Question: I'm trying to achieve terrain texturing using 3D texture that consists of several layers of material and to make smooth blending between materials.
Maybe my illustration will explain it better:

Just imagine that each color is a cool terrain texture, like grass, stone, etc.
I want to get them properly blended, but with current approach I get all textures between requested besides textures which I want to appear (it seems logical because, as I've read, 3D texture is treated as three-dimensional array instead of texture pillars).
Current (and foolish, obviously) approach is simple as a pie ('current' result is rendered using point interpolation, desired result is hand-painted):
'Vertex 1: Position = Vector3.Zero, UVW = Vector3.Zero'
'Vertex 2: Position = Vector3(0, 1, 0), UVW = Vector3(0, 1, 0.75f)'
'Vertex 3: Position = Vector3(0, 0, 1), UVW = Vector3(1, 0, 1)'
As you can see, of the triangle uses first material (the one), uses third material (the one) and uses last fourth material (the one).
This is how it's done in pixel shader (UVW is directly passed without changes):
'float3 texColor = tex3D(ColorTextureSampler, input.UVW);'
'return float4(texColor, 1);'
The reason about my choice is my terrain structure. The terrain is being generated from voxels (each voxel holds material ID) using marching cubes. Each vertex is 'welded' because meshes is pretty big and I don't want to make every triangle individual (but I can still do it if there is no way to solve my question using connected vertices).
I recently came to an idea about storing material IDs of other two vertices of the triangle and their blend factors (I would have an float2 UV pair, float3 for material IDs and float3 for blend factor of each material id) in each vertex, but I don't see any way to accomplish this without breaking my mesh into individual triangles.
would be greatly appreciated. I'm targeting for SlimDX with C# and Direct3D 9 API. Thanks for reading.
P.S.: I'm sorry if I made some mistakes in this text, English is not my native language.
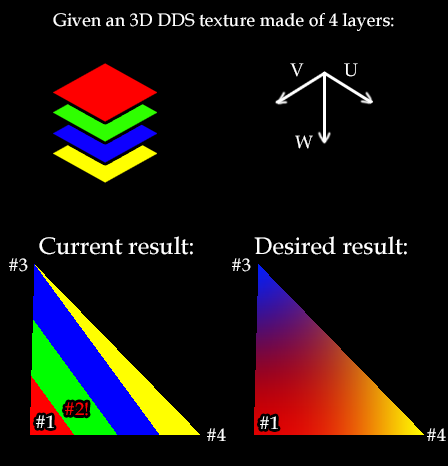
Answer: Probably, your 'ColorTextureSampler' using <URL>. Use either 'D3DTEXF_LINEAR' or 'D3DTEXF_ANISOTROPIC' to acheve desired interpolation effect.
I'm not very familiar with SlimDX 9, but you've got the idea.
Result in your comment below seems appropriate to your code.
Looks like to get desired effect you must change overall approach.
It is not complete solution for you, but there is how we make it in plain 3D terrains:
- - - 'R''G''B'- 'float4 val1, val2, val3'- 'float blend1, blend2, blend3, ...'-
> '''
float4 terrainColor = lerp( val1, val2, blend1 );
terrainColor = lerp( terrainColor, val3, blend2);
terrainColor = lerp( terrainColor, ..., blendN );
'''
For example if your T1 is a grass, and you have a big grass field in a middle of your map, you will wave a big red field in the middle.
This algorithm is a bit slow, because of much texture sampling, but simple to implement, gives good visual results and most flexible. You can use not only mask as blend coefficients, but any values: for example height (sample more snow in mountain peaks, rock in mountains, dirt in low ground), slope (rock on steep, grass on flat), even fixed values, etc. Or mix up all of that. Also, you can vary a blending: use built-in 'lerp' or something more complicated (warning! this example is stupid):
> 'float4 terrainColor = val1 * val2 * blend1 + val2 * val3 * blend2;'
'terrainColor = saturate(terrainColor);'
Playing with blend algo is the most interesting part of this aproach. And you can find many-many techniques in google.
Not sure, but hope it helps!
Happy coding! =)